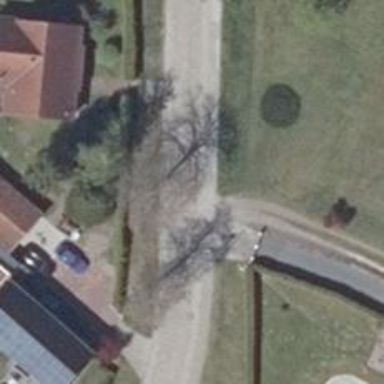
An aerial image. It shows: Residential road.